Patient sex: M
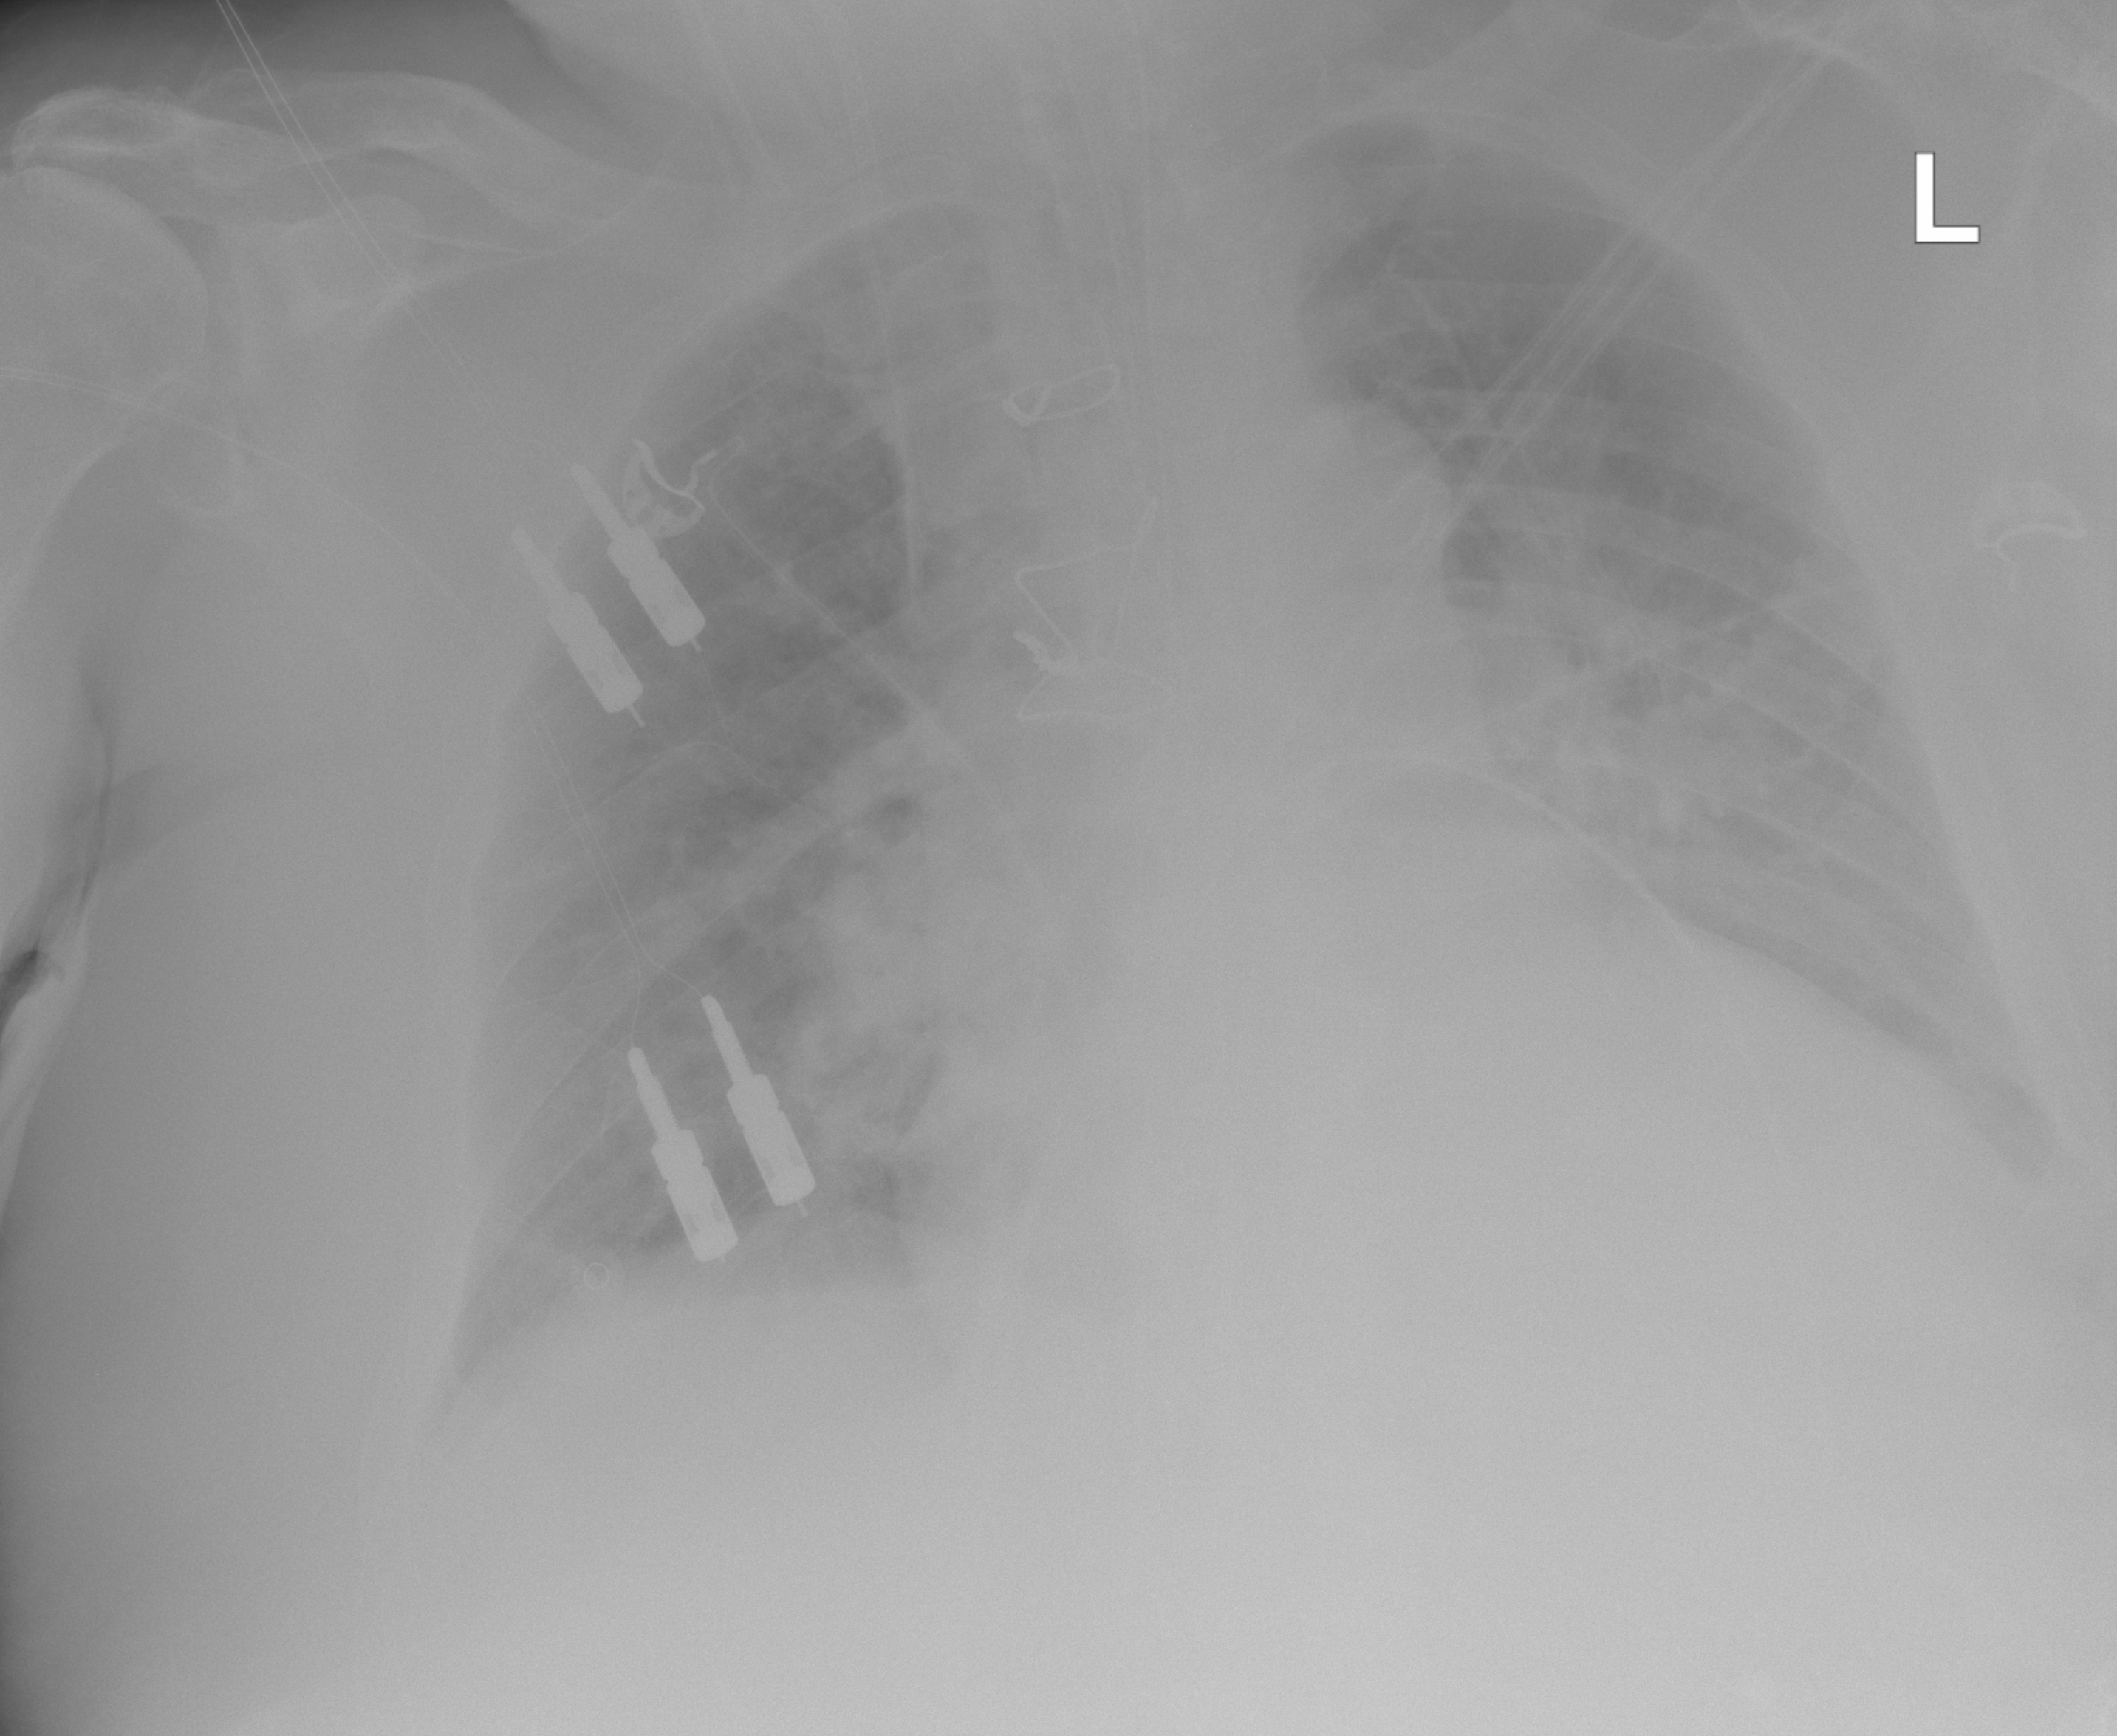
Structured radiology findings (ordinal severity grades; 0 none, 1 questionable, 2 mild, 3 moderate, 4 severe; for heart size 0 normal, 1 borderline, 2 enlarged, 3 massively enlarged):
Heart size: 2
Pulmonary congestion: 3
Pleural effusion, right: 2
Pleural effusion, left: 2
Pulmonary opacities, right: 2
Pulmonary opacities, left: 2
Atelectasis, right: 3
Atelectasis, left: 2